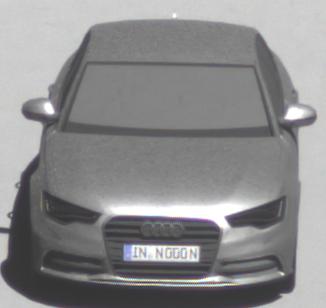
Make: Audi
Model: A6 2.0 TFSI
Detailed model: A6 (C7) Limousine
Model produced from: 2011/10
Model produced until: 2014/09
Doors: 4
Color: white
Road condition: dry road
Daytime: midday
Contrast: high contrast